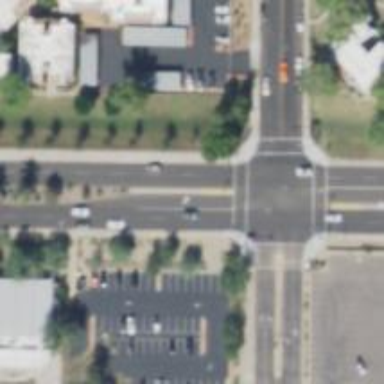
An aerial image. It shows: Solid stop line on the road marking.